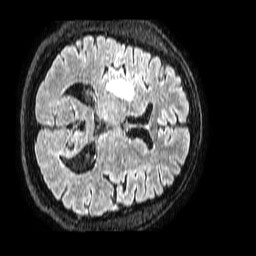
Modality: FLAIR
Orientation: axial
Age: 63
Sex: male
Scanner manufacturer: philips
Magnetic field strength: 1.5 T
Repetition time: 4.8 s
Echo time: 0.3 s